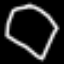
Label: diamond